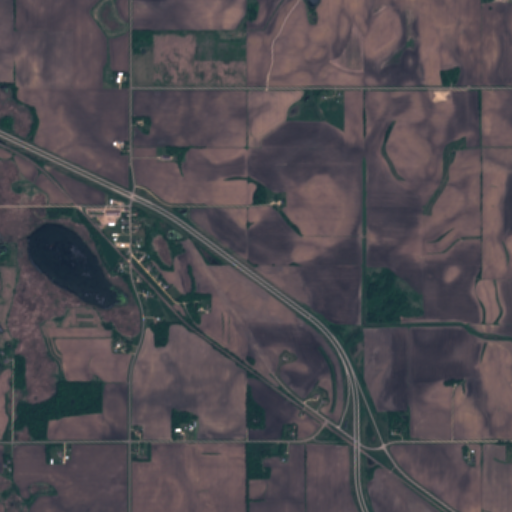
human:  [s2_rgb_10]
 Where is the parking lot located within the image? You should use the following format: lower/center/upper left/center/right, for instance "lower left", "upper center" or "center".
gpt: The parking lot is located in the center left of the image.
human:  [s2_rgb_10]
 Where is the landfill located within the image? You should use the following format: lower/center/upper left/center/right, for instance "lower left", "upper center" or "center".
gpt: There is no landfill in the image.